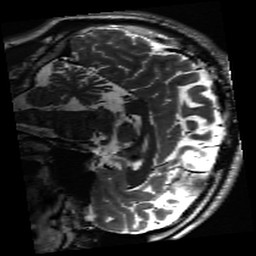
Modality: inplaneT2
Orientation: sagittal